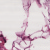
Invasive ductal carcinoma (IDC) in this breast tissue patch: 0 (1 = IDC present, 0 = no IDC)